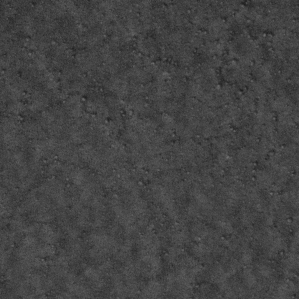
Label: frost